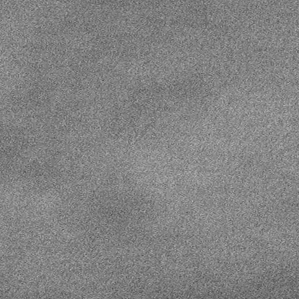
Label: frost